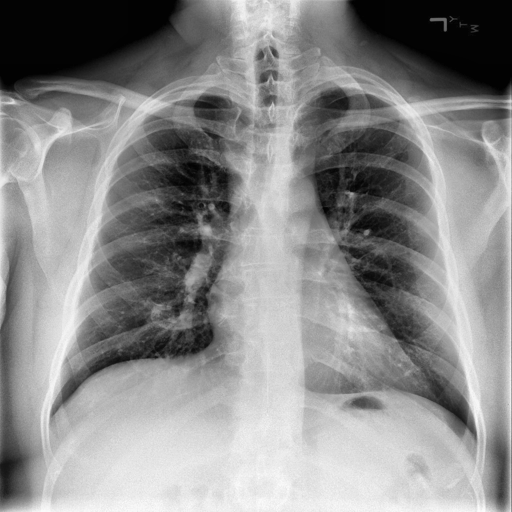
Finding: NORMAL